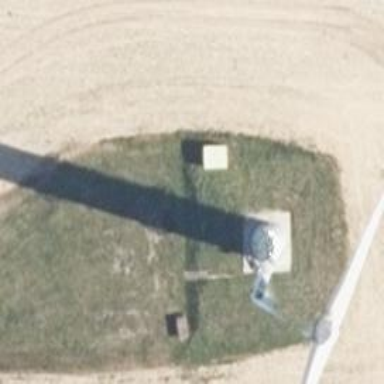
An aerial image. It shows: Wind power generator employing wind turbines.